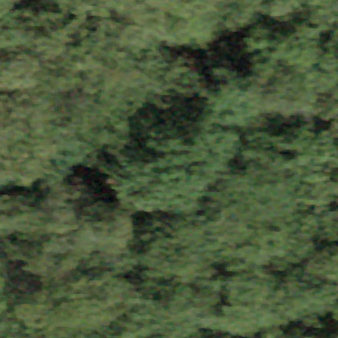
Label: other